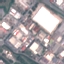
Label: Industrial